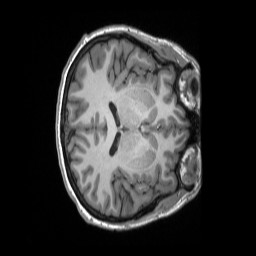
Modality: T1w
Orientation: axial
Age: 35
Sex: female
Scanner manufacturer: siemens
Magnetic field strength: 3 T
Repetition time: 2.3 s
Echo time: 0.00298 s